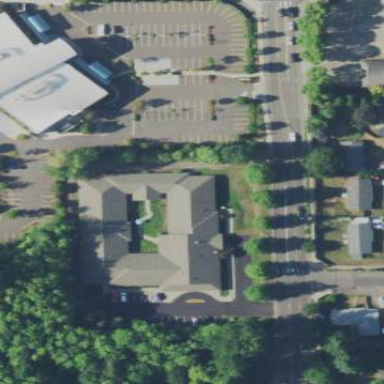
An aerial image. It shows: Building.